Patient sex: F
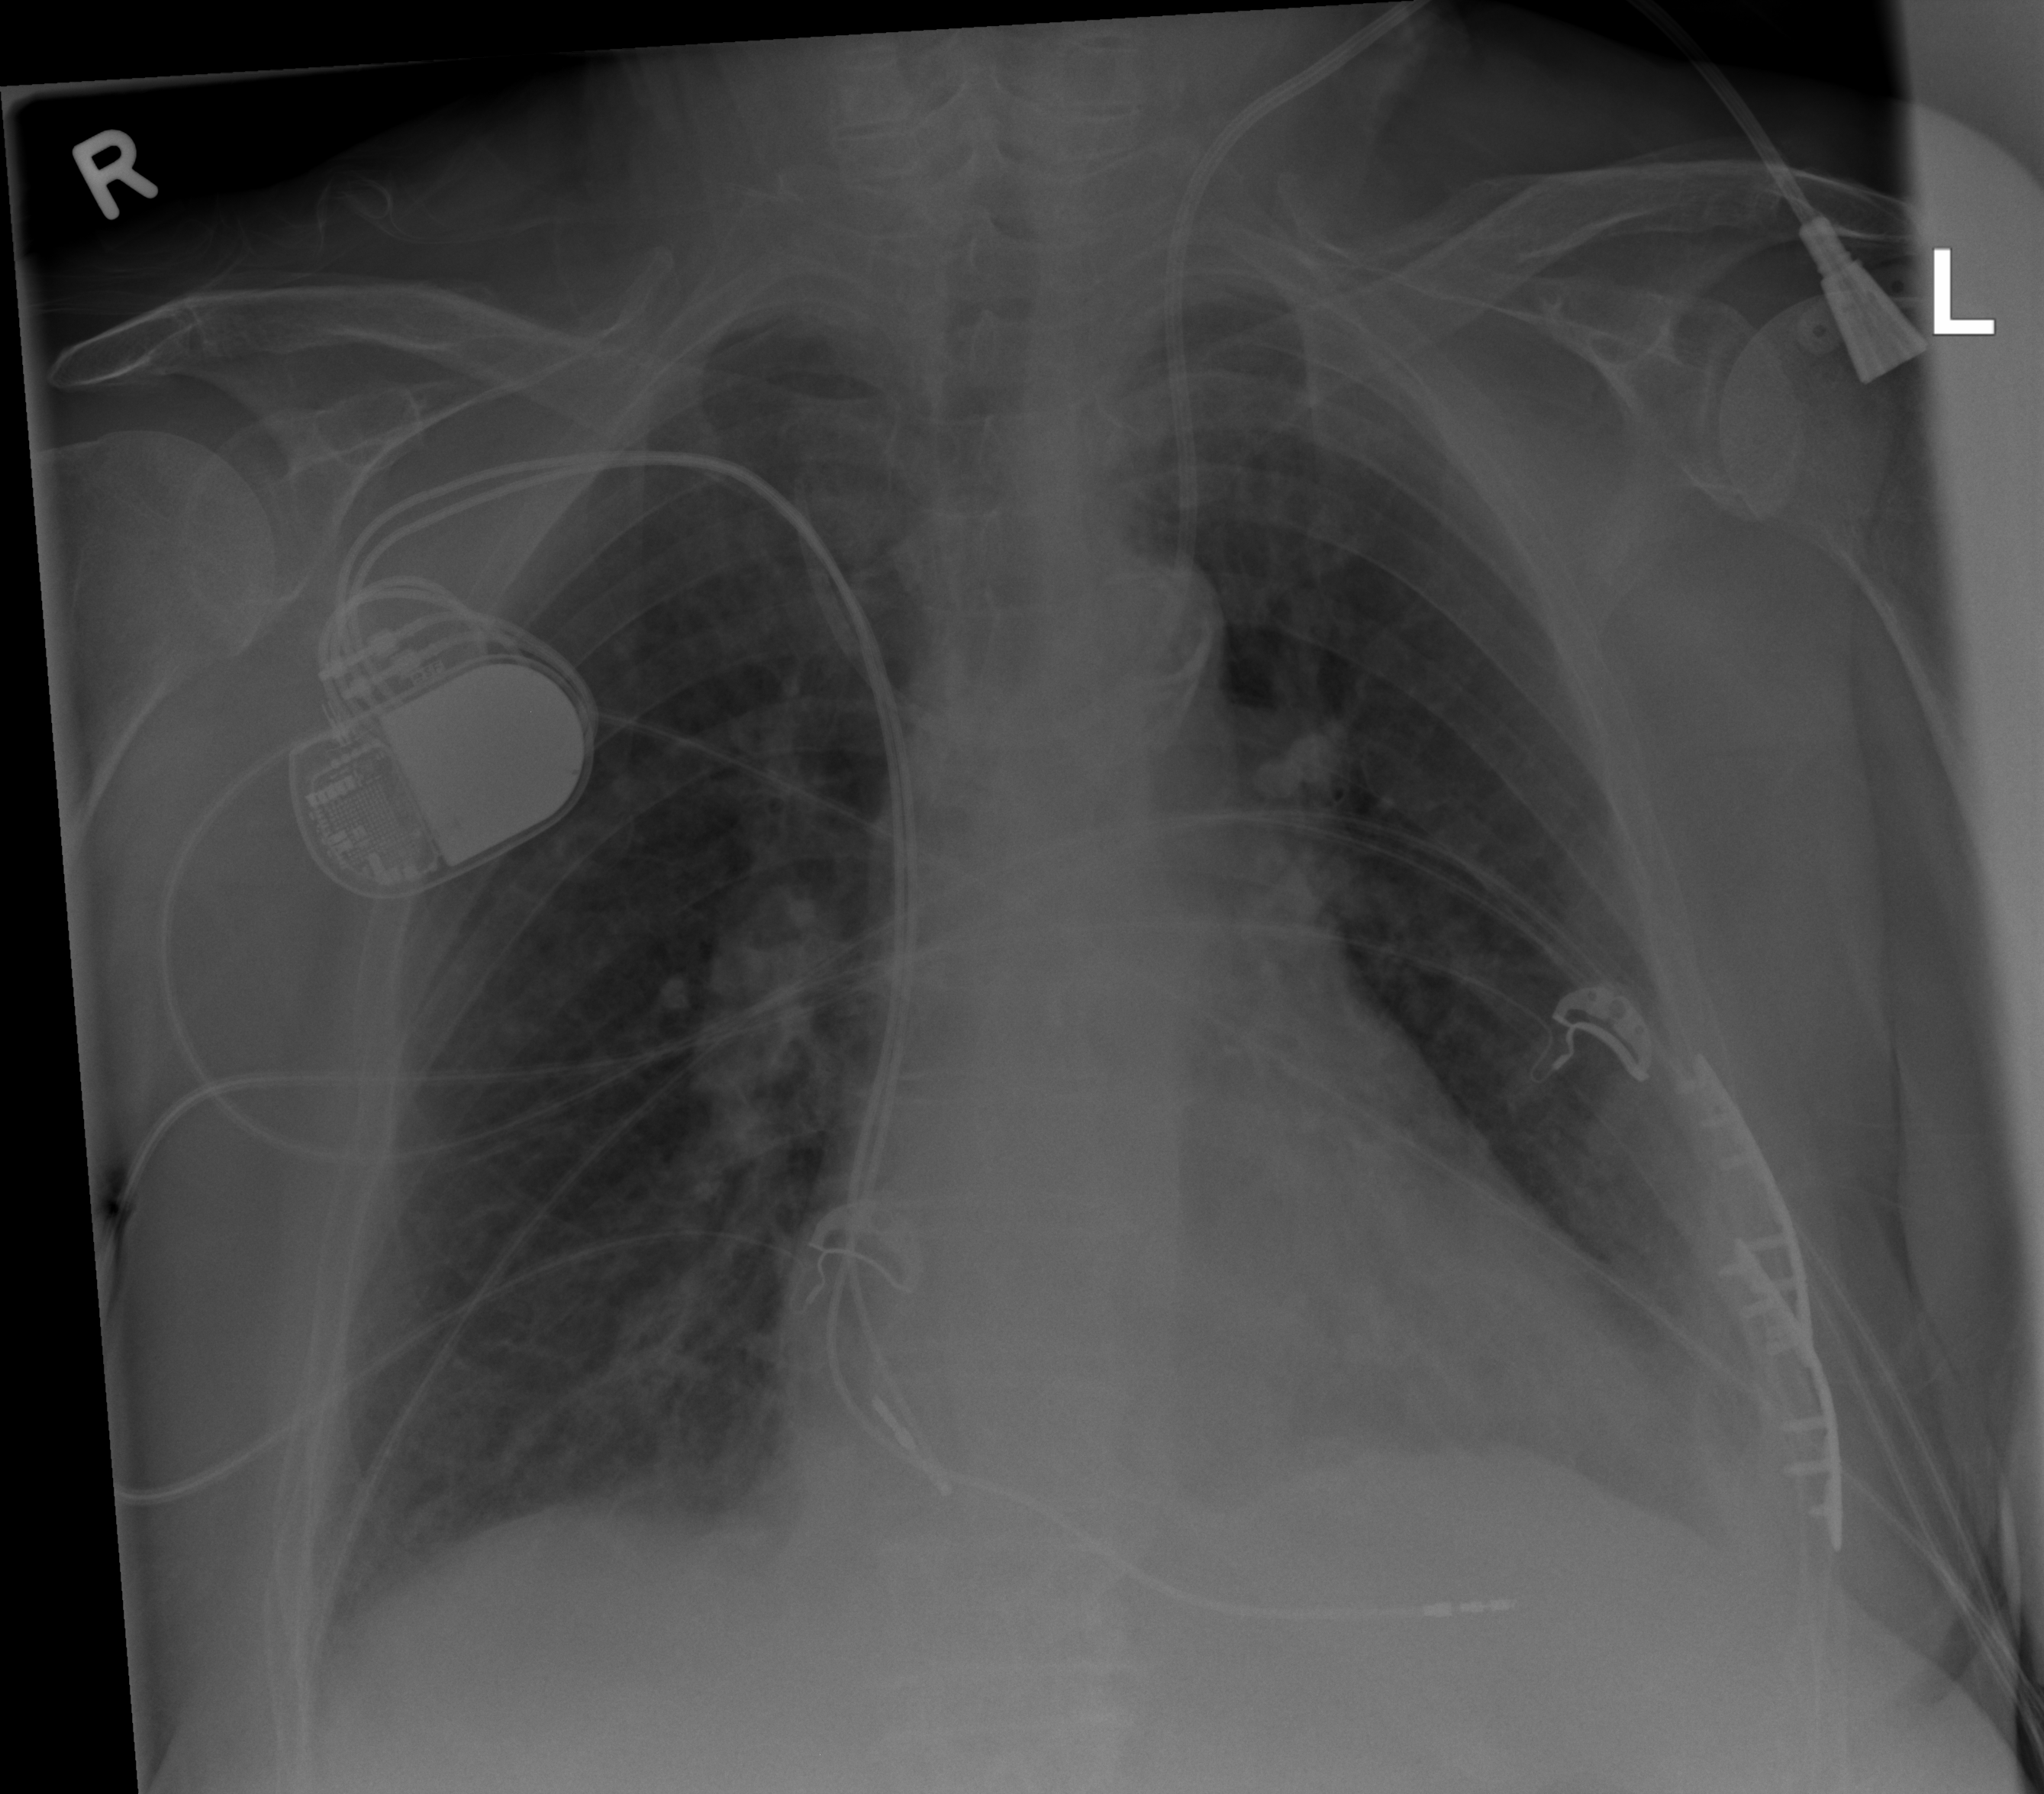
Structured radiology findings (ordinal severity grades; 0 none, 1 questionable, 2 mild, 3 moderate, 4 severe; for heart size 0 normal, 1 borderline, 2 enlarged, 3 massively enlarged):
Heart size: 2
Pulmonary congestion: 2
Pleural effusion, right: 0
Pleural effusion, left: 2
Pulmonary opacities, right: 0
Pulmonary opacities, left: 0
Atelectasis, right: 2
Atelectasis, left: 2